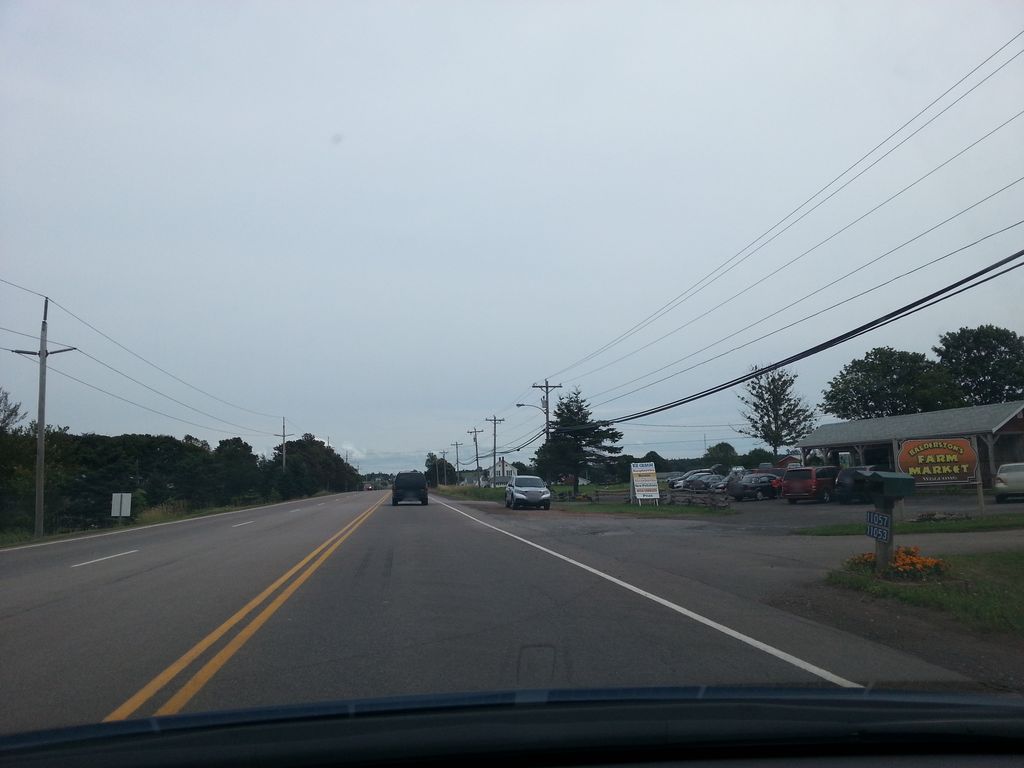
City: charlottetown